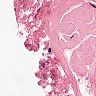
Metastatic tissue present: no